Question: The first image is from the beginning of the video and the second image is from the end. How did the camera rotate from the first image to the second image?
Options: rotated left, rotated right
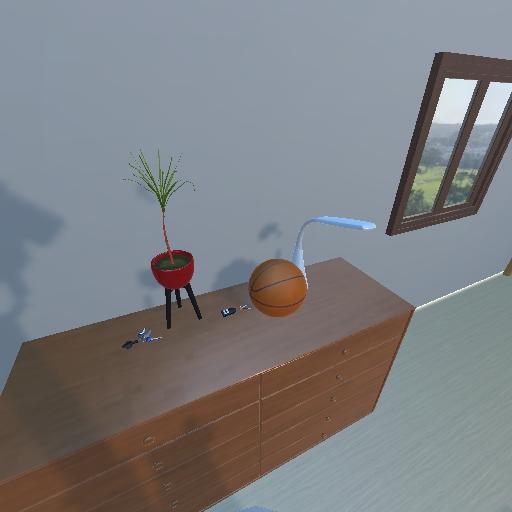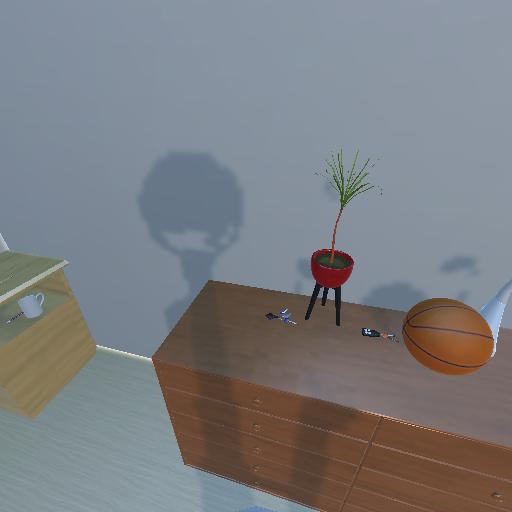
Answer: rotated left